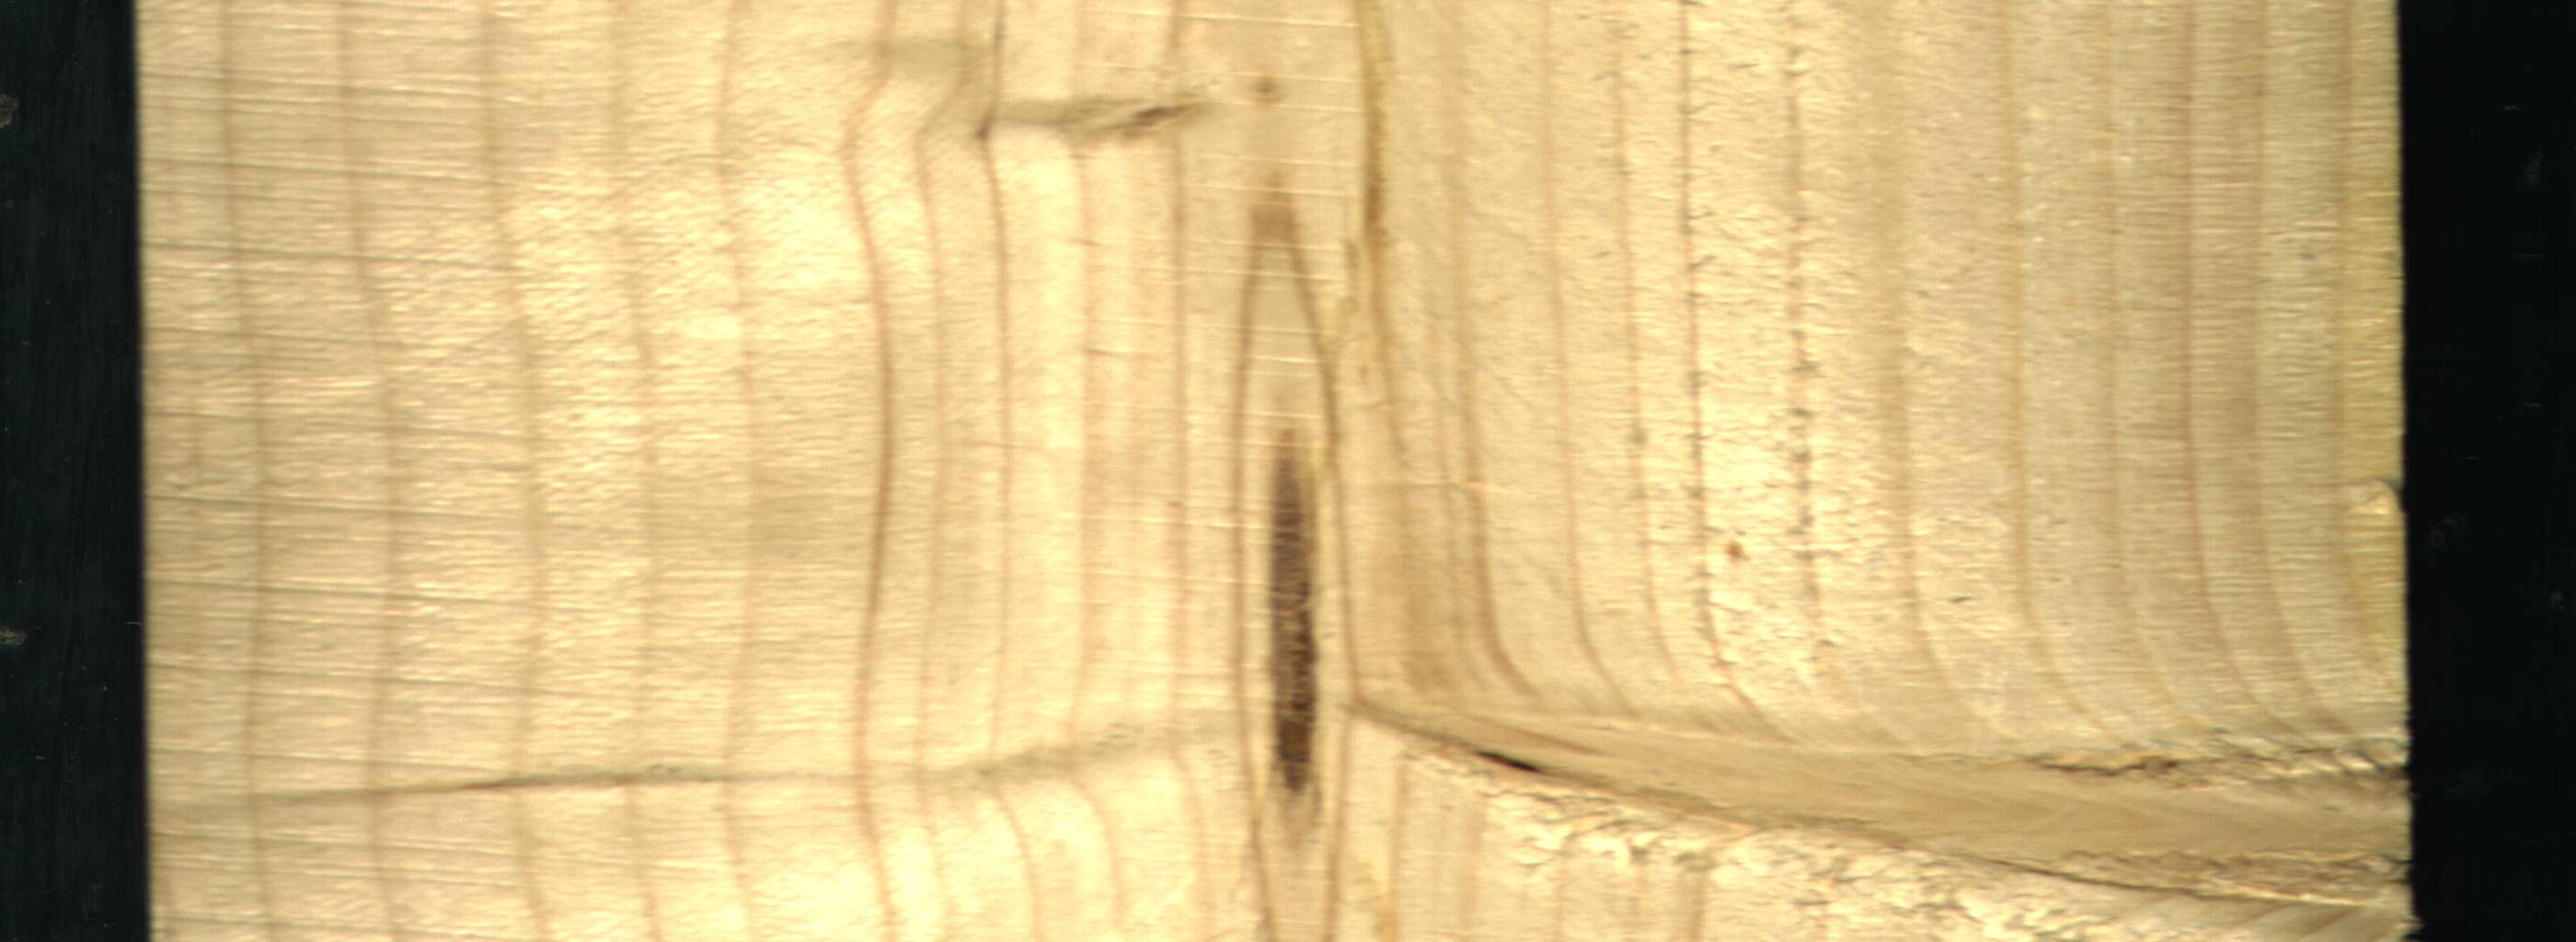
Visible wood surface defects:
resin
Live_Knot
Live_Knot